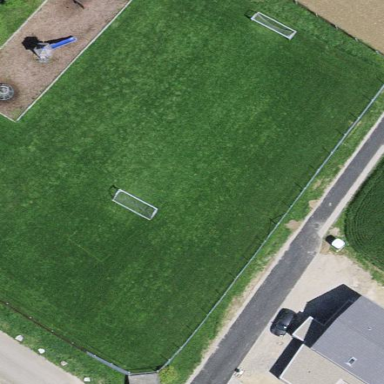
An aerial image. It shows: Soccer pitch for outdoor sports and leisure activities.